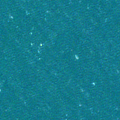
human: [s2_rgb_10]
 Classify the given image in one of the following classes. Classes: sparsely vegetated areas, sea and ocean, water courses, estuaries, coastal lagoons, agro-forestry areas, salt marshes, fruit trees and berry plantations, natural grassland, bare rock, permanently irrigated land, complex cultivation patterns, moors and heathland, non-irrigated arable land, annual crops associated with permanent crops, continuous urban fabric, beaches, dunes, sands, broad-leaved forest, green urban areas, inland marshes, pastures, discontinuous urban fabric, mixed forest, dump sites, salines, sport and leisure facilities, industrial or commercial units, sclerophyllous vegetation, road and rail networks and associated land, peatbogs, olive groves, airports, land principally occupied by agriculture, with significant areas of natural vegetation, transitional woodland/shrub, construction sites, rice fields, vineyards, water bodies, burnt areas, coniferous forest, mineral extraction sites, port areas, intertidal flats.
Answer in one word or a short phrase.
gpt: sea and ocean